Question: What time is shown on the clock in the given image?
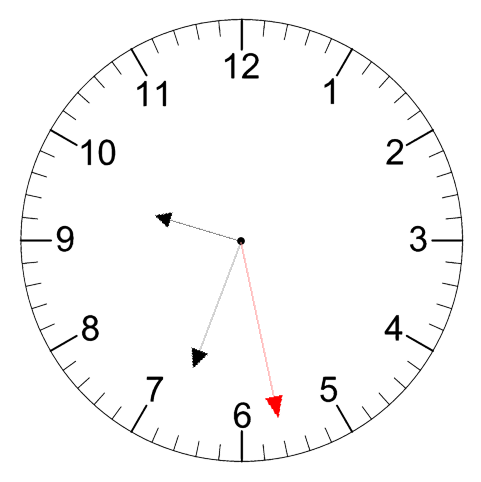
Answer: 09:33:28